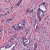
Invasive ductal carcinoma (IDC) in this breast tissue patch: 1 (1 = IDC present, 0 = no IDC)